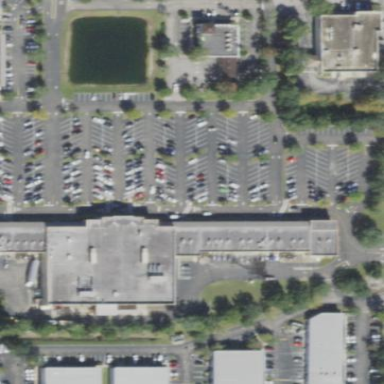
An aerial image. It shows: Multi-storey parking facility.